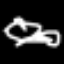
Label: squiggle